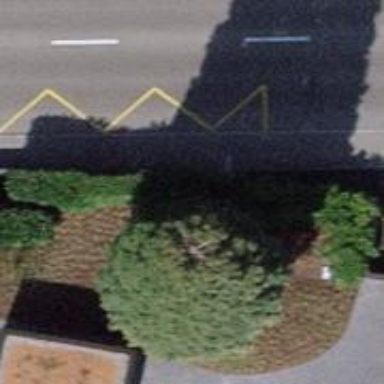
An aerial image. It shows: Bus stop with platform for public transport.